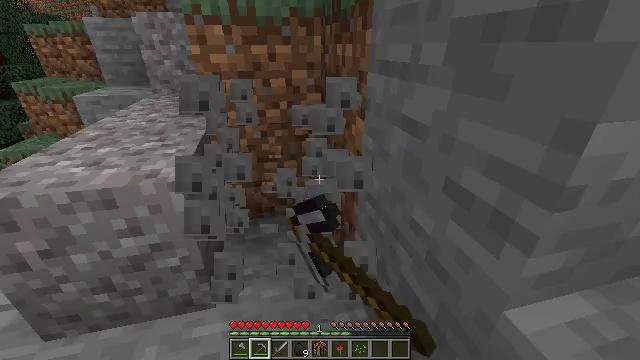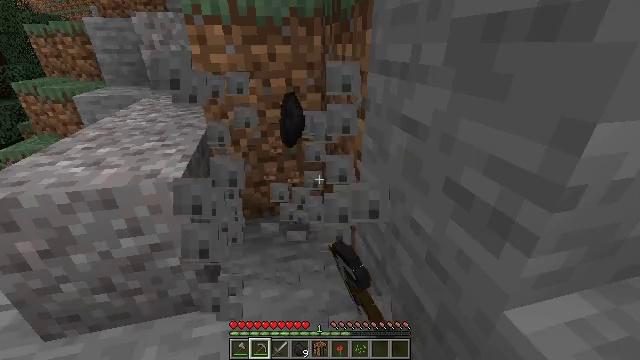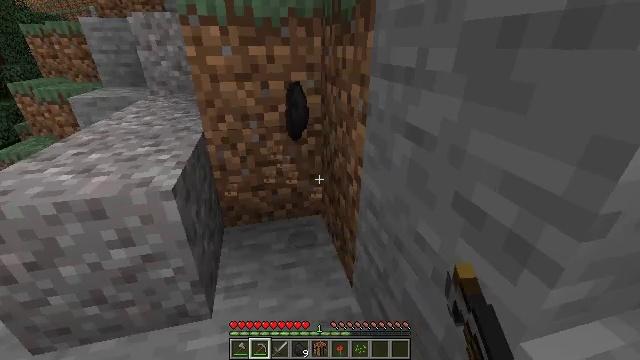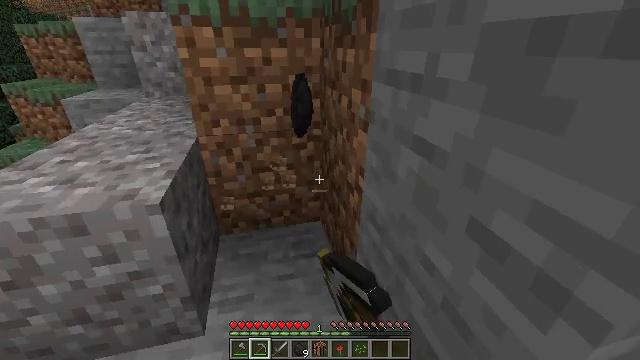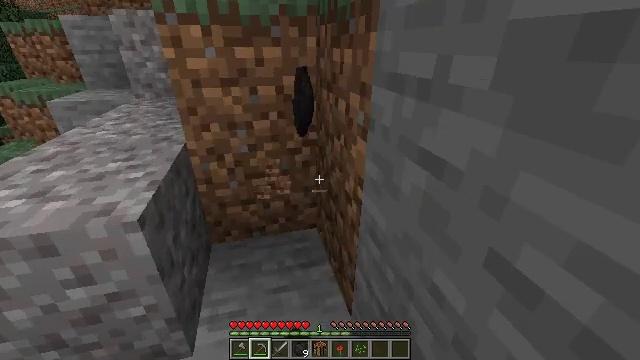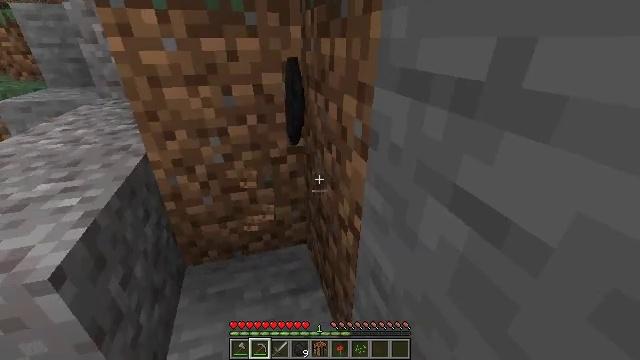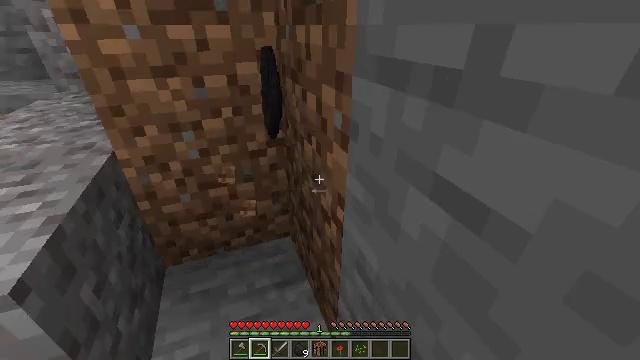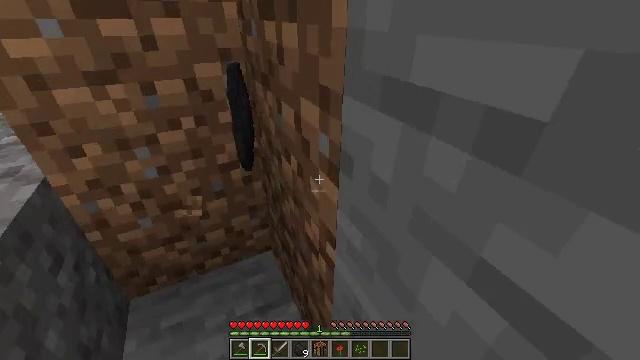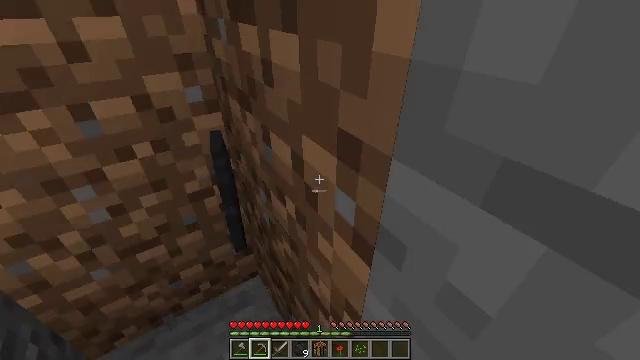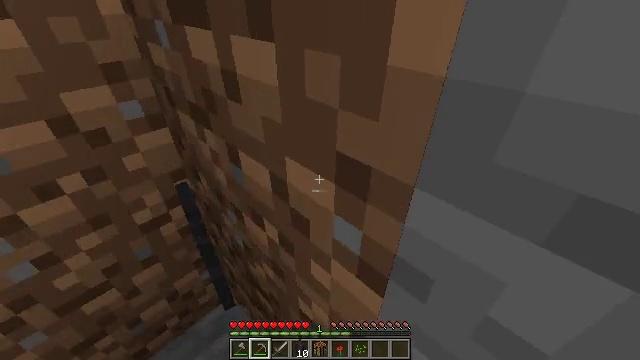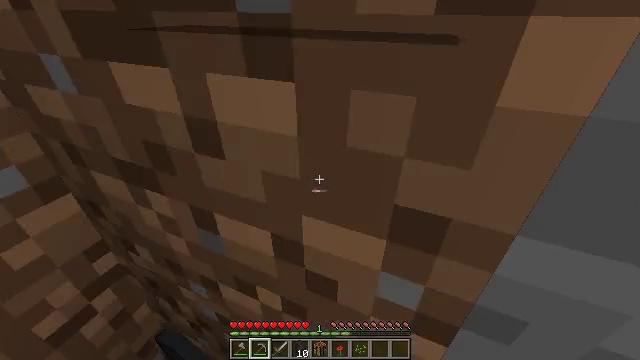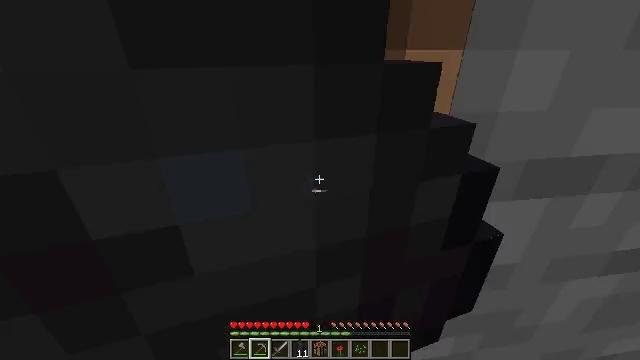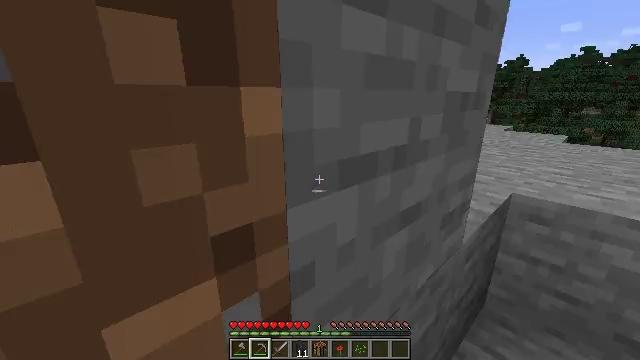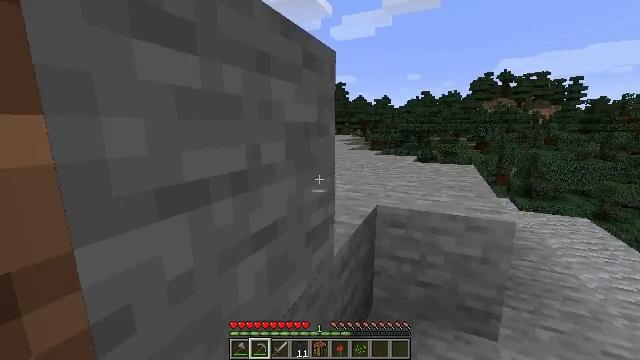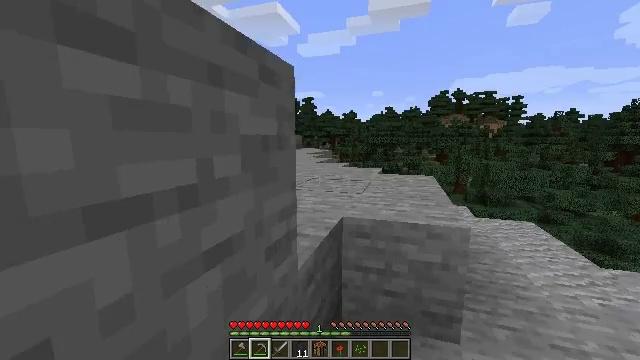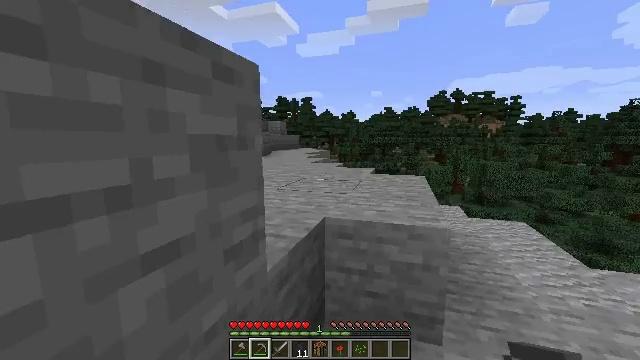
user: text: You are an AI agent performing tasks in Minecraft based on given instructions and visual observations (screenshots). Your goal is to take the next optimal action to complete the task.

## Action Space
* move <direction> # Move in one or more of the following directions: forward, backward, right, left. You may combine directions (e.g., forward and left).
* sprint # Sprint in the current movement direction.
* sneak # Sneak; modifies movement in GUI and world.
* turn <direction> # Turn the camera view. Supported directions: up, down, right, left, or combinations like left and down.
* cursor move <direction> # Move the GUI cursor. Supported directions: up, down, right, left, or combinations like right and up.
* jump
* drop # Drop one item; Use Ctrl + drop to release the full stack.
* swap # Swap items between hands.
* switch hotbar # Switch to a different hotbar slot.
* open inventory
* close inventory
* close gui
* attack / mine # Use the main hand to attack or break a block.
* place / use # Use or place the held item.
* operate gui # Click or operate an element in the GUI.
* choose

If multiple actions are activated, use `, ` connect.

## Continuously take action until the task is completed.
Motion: motion action
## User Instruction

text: Harvest the large fern for decoration.
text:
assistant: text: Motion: attack / mine
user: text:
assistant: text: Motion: move forward, attack / mine
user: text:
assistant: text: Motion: move forward
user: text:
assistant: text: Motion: move forward
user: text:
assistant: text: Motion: move forward, turn right
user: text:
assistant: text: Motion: move forward, turn right and down
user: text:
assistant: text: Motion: move forward, turn right and down
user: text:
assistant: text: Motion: move forward, turn right and down
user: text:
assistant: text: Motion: move forward, turn right and down
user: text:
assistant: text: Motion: move forward, turn right and up
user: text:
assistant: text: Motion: turn right and up
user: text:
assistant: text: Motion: move right, turn right and up
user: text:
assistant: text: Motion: move right, turn right and up
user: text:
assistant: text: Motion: move right, turn right and up
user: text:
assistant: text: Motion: move right
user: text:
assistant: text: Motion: move right
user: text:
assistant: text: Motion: move forward and move right
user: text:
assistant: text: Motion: move forward and move right
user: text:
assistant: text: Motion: move forward and move right
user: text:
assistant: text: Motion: move forward and move right
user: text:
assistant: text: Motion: move forward, turn left and down
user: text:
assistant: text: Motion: move forward, turn left
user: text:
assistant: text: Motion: move forward, turn left
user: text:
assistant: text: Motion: move forward and move left, turn left
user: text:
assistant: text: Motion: move forward and move left, turn up
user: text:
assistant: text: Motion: move forward, jump
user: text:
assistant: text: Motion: move forward, jump
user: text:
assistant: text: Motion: move forward, jump
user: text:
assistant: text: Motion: move forward, jump
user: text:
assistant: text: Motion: move forward, jump